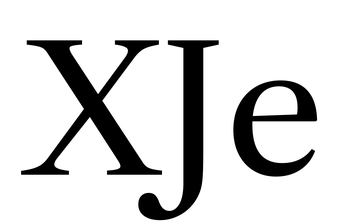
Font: LibreCaslonText_Regular